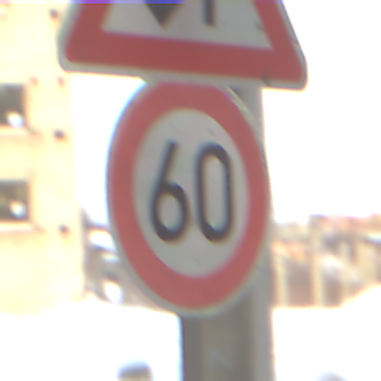
Verkehrszeichen: Geschwindigkeit60
Zusatzzeichen oben: Gegenverkehr
Umgebung: Roofed, Suburban
Tageszeit: MorningAfternoon
Wetter: PartlyCloudy
Licht: Natural
Jahreszeit: Winter
Kontrast: LowContrast